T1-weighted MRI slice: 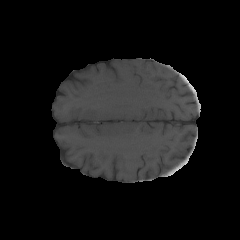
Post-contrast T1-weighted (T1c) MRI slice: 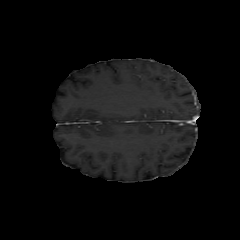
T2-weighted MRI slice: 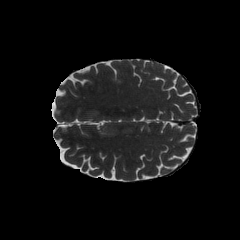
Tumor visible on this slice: no